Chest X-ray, PA view. Patient: 42 years old, sex M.
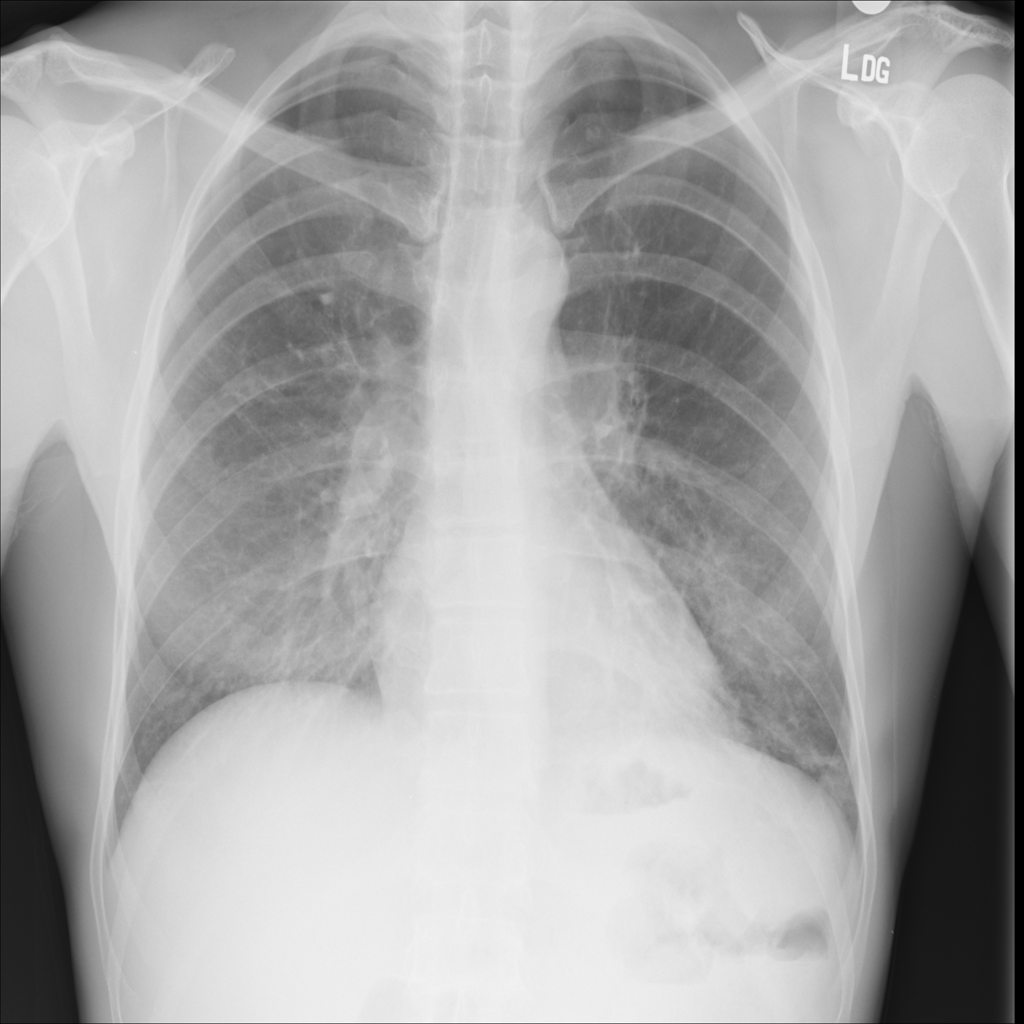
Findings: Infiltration